Field crop: maize
Growth stage: 1
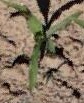
Species: maize